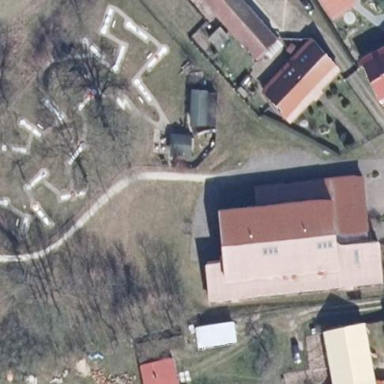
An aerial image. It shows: Simple house.